Current action and preconditions to check: path_clear

Your task: For each precondition in the list above, predict whether it will hold at this action.

Consider the current scene as observed from the mobile robot's camera, and analyze the predicted future states of all dynamic agents (e.g., people, animals, vehicles, or any moving entities) within the NEXT SECOND.

IMPORTANT: Only answer "very likely" if you are absolutely certain—based on strong, clear evidence—that a dynamic agent will violate the precondition in the predicted future state. Do NOT answer "very likely" for unlikely, ambiguous, or low-probability risks.

Ask yourself for each precondition: Is there a high probability, with clear and convincing evidence, that the predicted future states of any dynamic agent will interfere with the predicted future state of the currently executing action within the NEXT SECOND, causing that precondition to fail?

Assess the risk level based on these predictions. Use "likely" or "very likely" if motions create a clear risk of interference.

Use "neutral" or "improbable" if agents are nearby but their predicted paths are clearly diverging or non-conflicting.

Failure Risk Categories: "very improbable", "improbable", "neutral", "likely", "very likely"

Answer Format: Output ONLY the probability_of_failure value from these categories: "very improbable", "improbable", "neutral", "likely", "very likely"

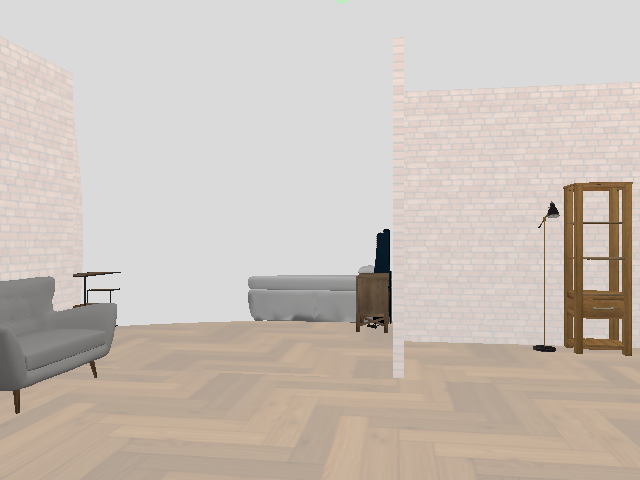

Answer: very improbable